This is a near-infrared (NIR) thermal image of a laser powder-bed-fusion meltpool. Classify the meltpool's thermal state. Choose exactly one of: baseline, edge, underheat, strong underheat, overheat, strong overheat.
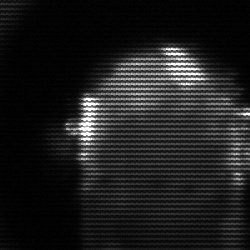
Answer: baseline